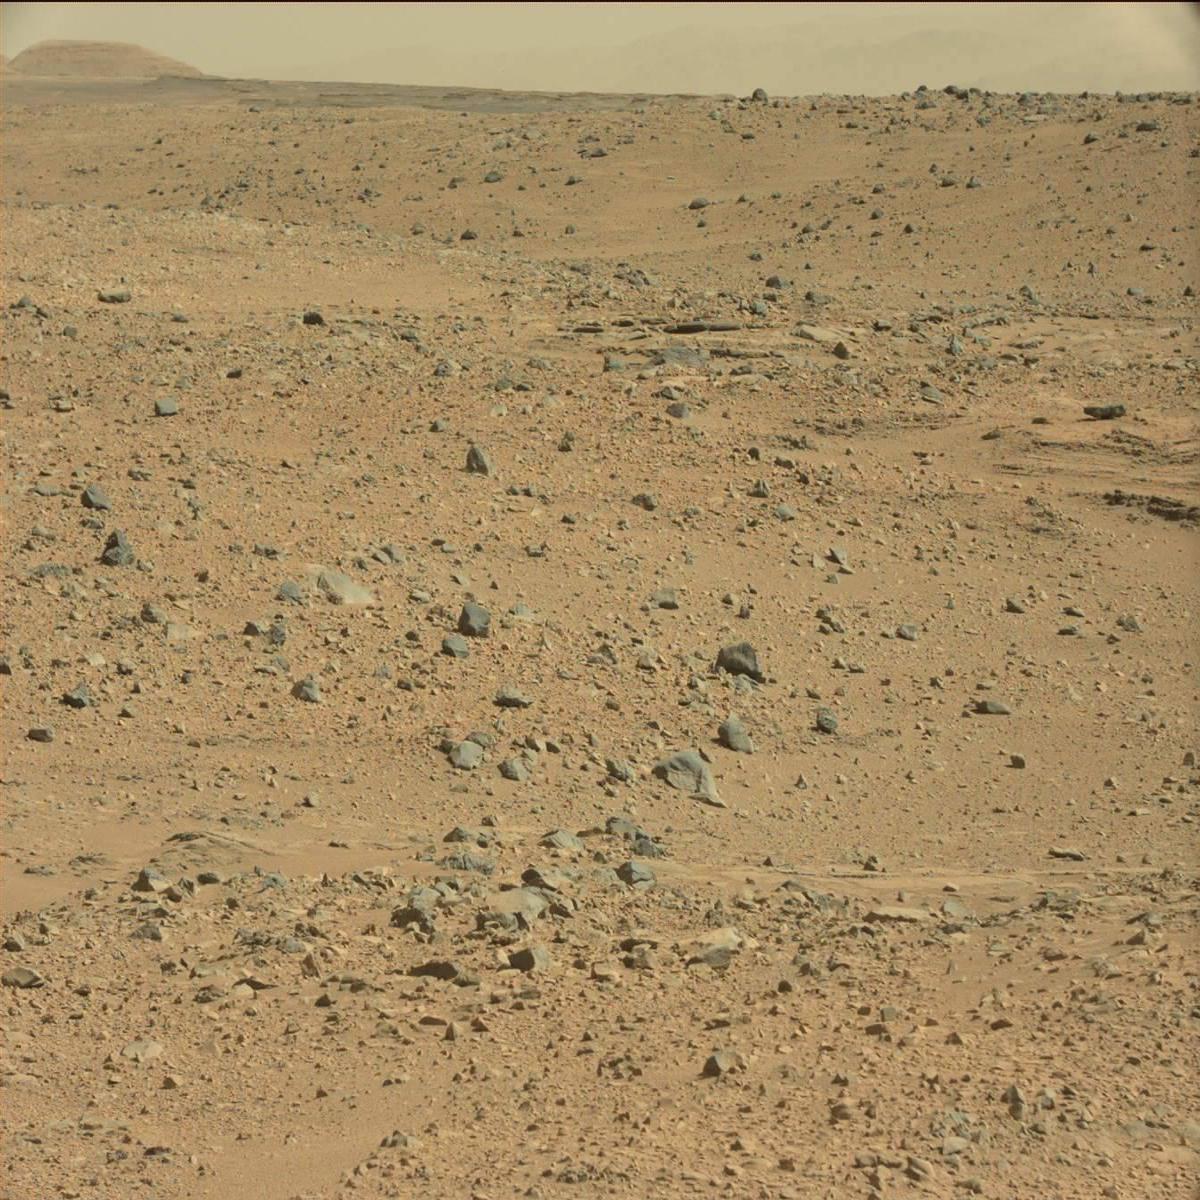
Terrain classes present: Bedrock, Ridge, Rock, Sand / Soil, Sky